Interaction volume radius: 5 \u00c5
Interaction volume height: 10 \u00c5
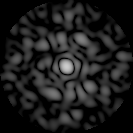
Disorder parameter: 0.91